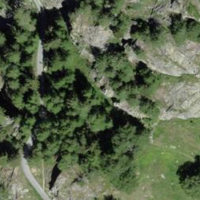
EUNIS habitat code: 44
Species observed at this site:
Dactylorhiza sambucina